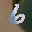
Label: 6